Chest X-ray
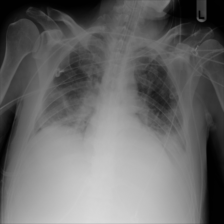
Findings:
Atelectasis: positive
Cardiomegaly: negative
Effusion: negative
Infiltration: positive
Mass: negative
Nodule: negative
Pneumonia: negative
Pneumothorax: negative
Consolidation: negative
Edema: negative
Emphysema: negative
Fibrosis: negative
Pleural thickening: negative
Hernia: negative